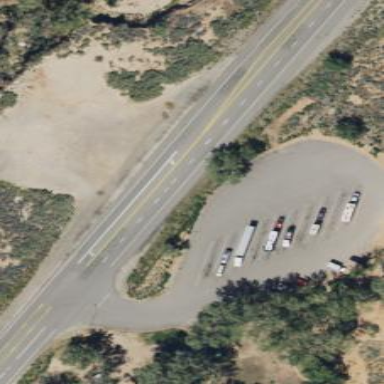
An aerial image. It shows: Rest area on the road.